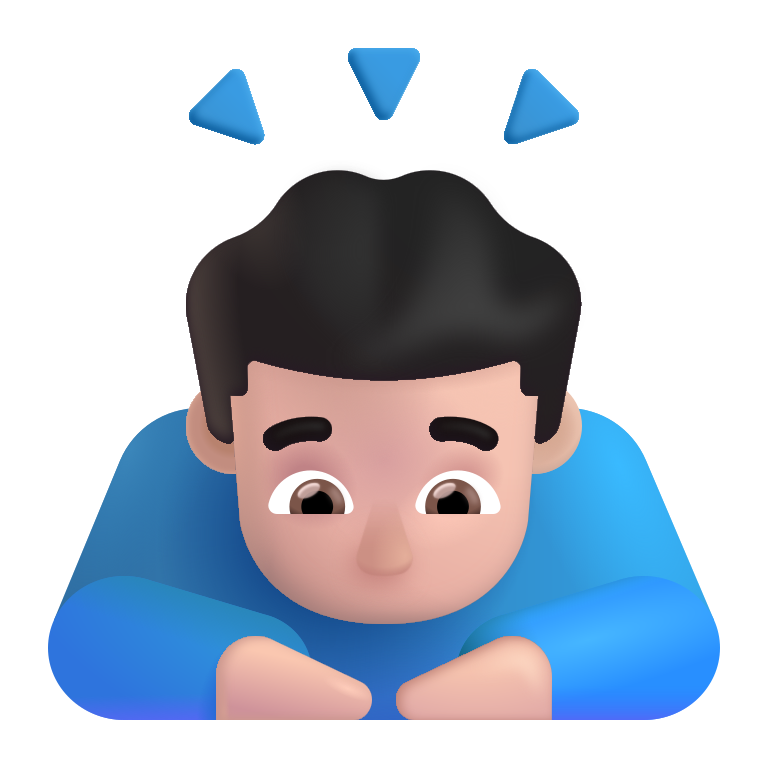
man bowing color light